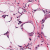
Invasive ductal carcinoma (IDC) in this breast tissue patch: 0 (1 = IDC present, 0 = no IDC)